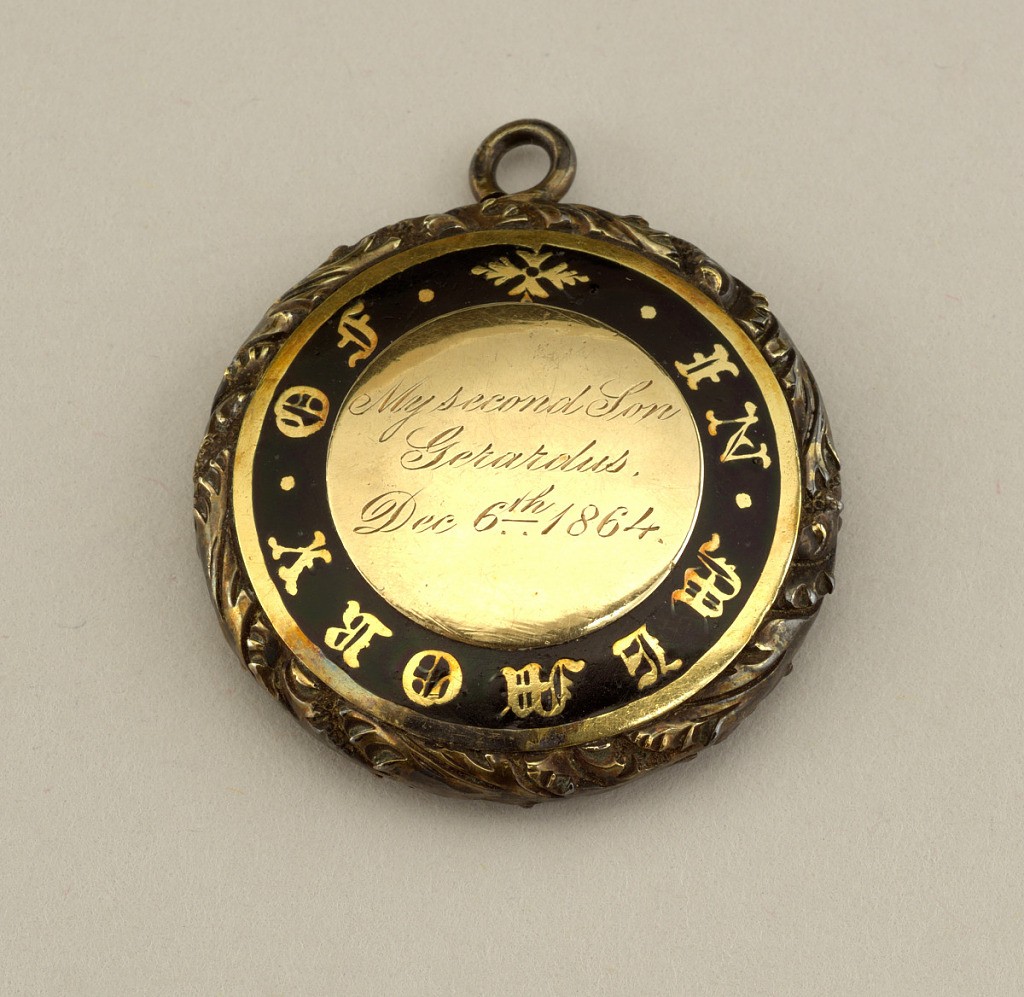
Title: Pendant with Memorial Inscription
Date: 19th century
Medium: gold, enamel, hair, glass
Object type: pendant
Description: Circular tooled and enameled gold hair pendant. Inner gold disk inscribed with "My second son Gerardus, Dec. 6th 1864." Inscription surrounded by outer enamelled circle with engraved inscription: "In memory of." Lock of hair under glass on reverse.